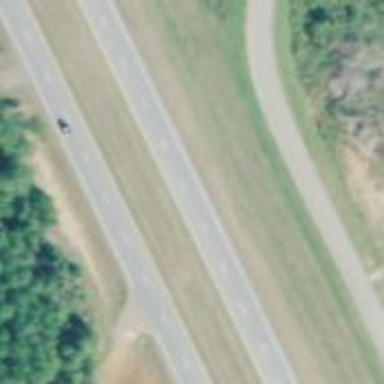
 surfaced with asphalt. It is classified as trunk highway."